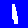
Digit: 1